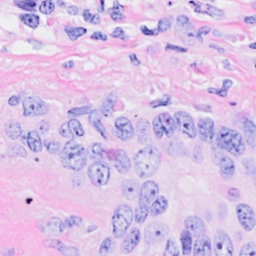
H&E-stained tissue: Breast